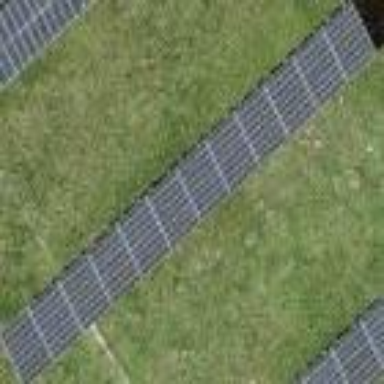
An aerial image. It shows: Solar power generator using photovoltaic method with solar photovoltaic panel types.